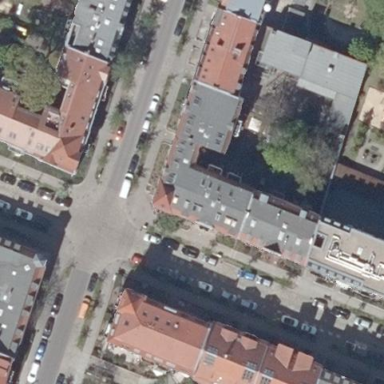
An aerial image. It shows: Building with apartments featuring unique double saltbox roof shape.